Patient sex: M
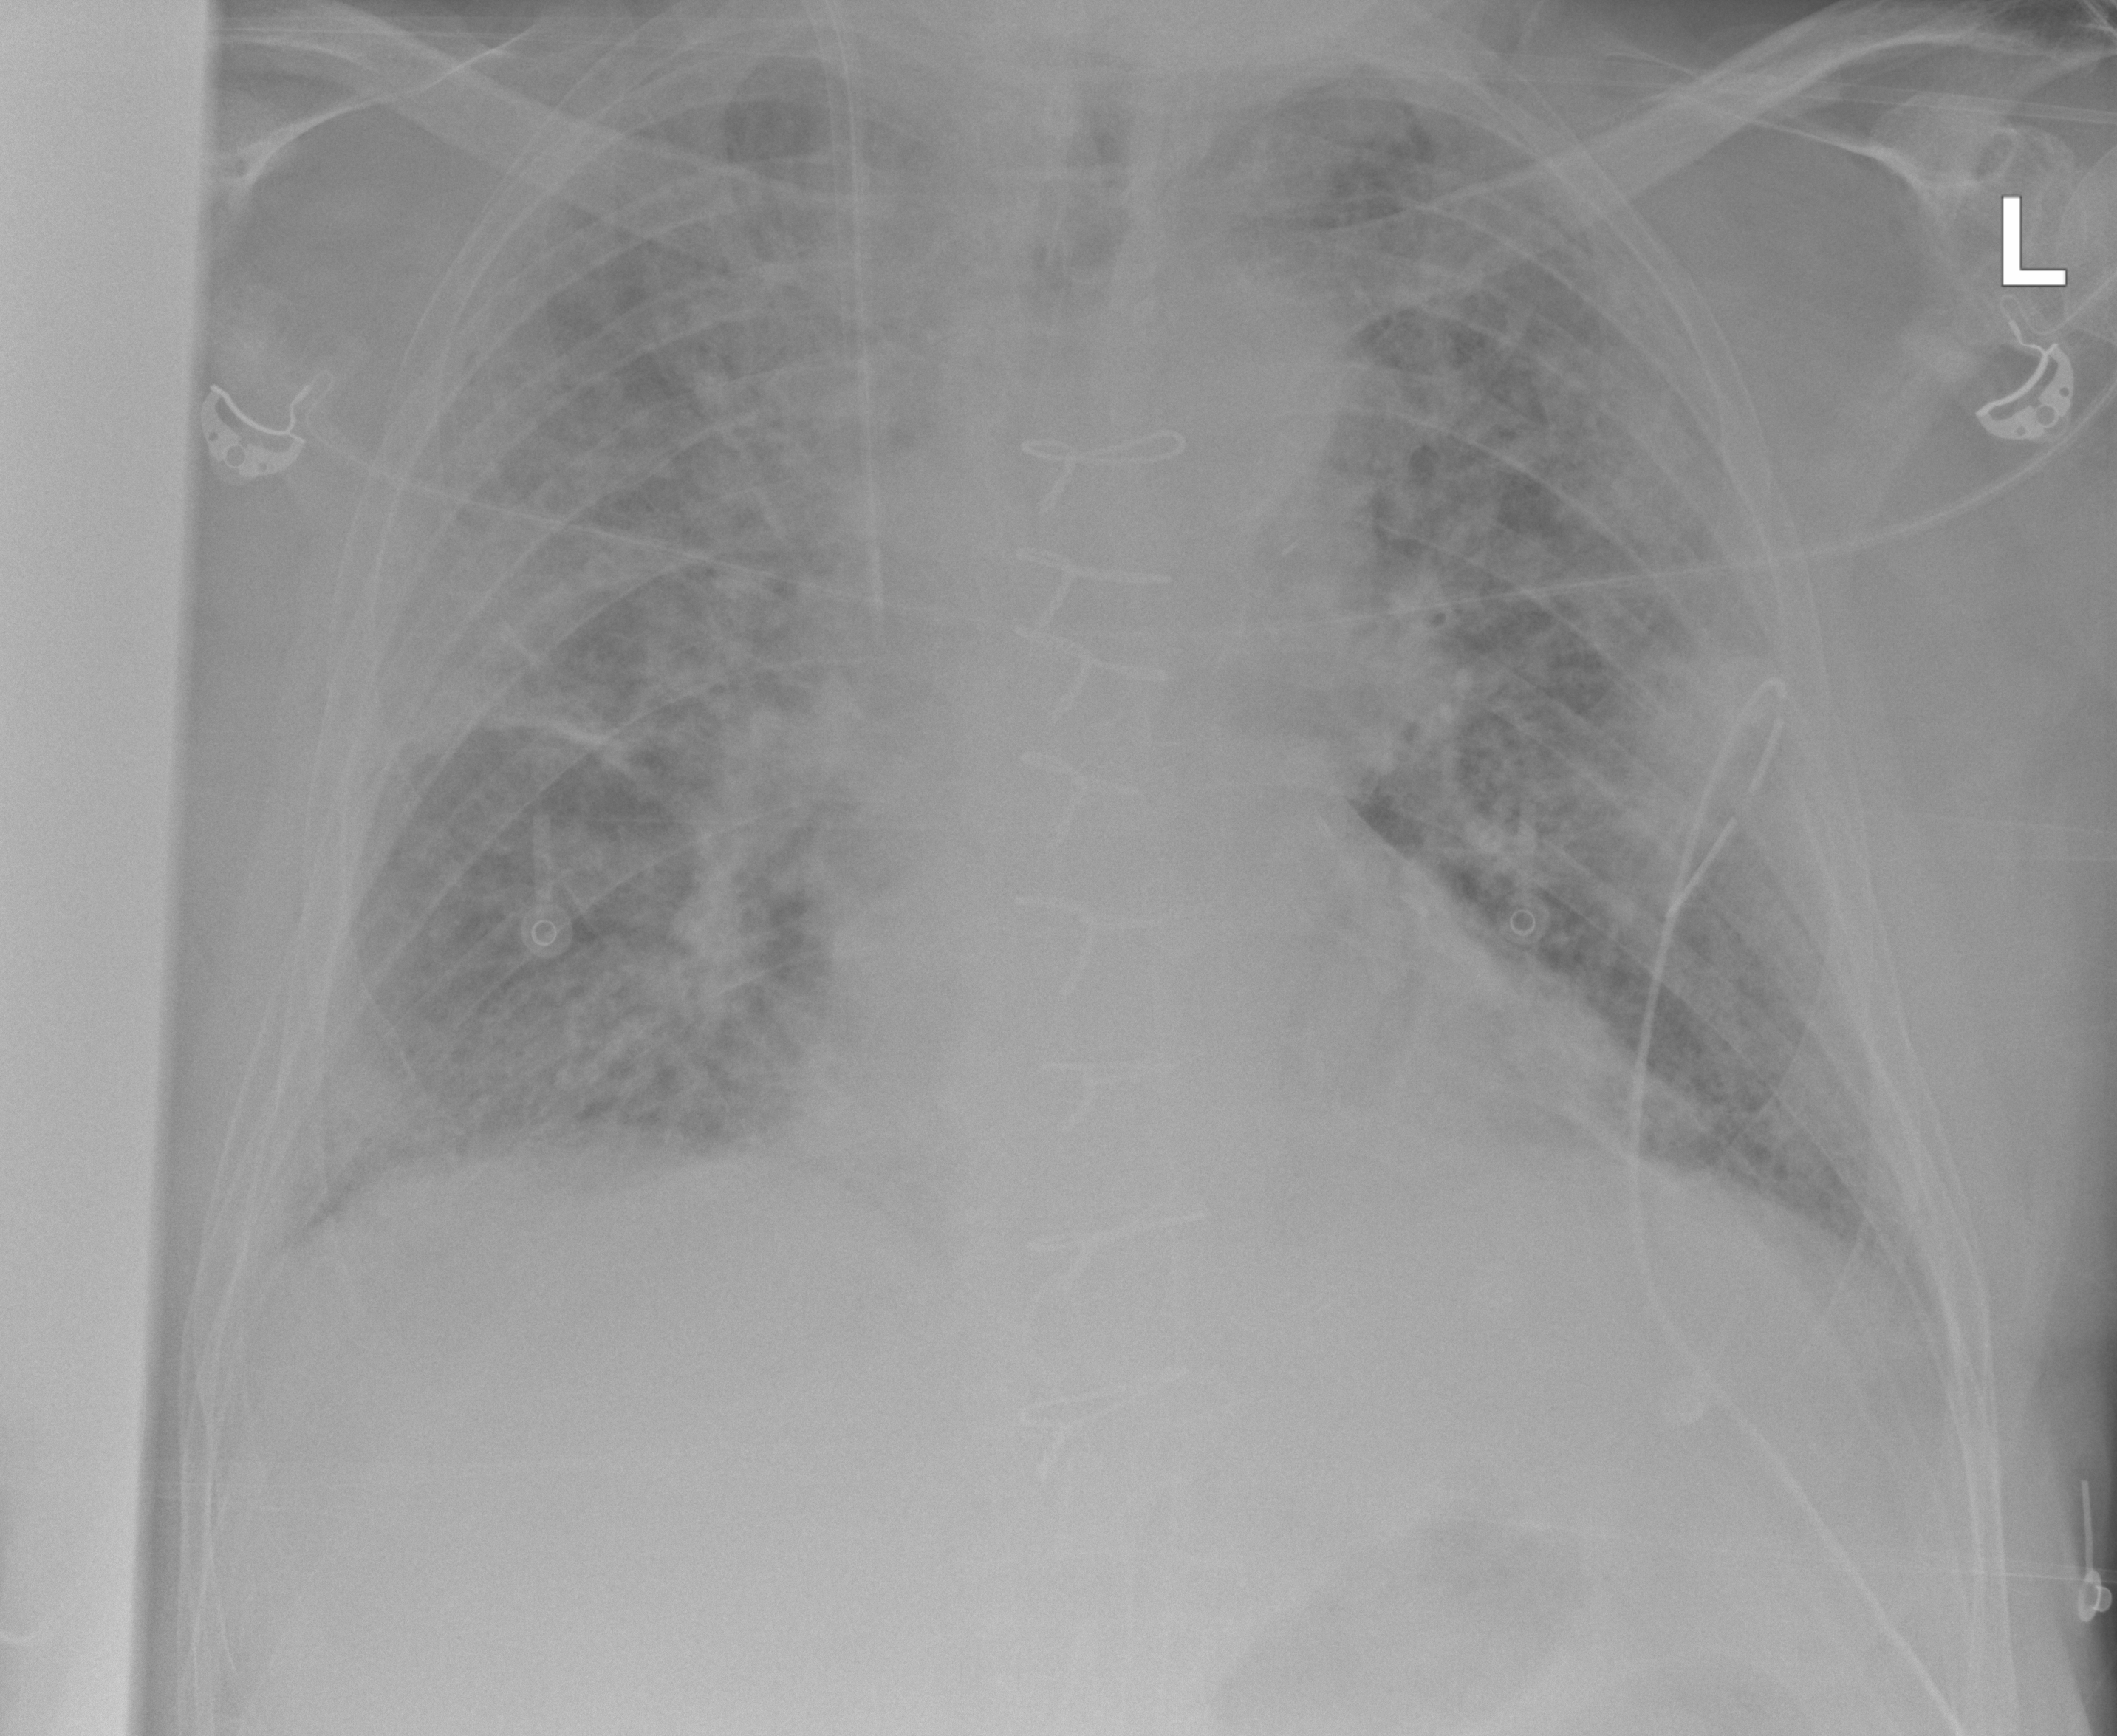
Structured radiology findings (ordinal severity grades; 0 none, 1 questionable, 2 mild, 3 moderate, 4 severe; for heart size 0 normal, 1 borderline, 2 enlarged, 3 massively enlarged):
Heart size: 0
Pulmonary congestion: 2
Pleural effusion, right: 0
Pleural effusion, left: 0
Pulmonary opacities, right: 2
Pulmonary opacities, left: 2
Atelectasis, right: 2
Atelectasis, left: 2